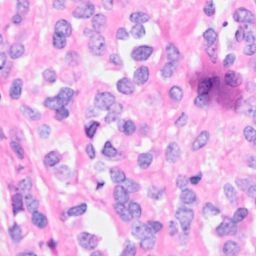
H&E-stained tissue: Breast